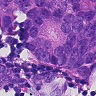
Metastatic tissue present: yes